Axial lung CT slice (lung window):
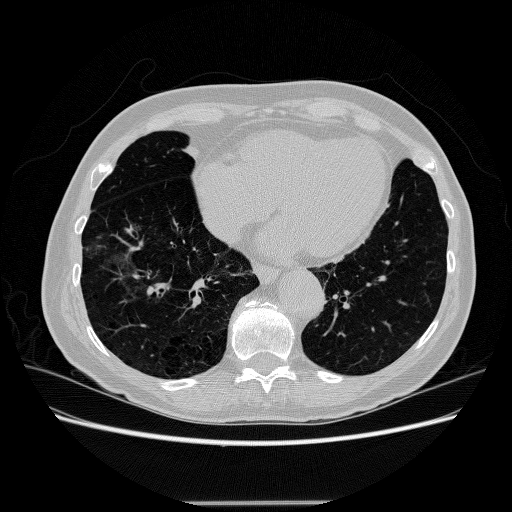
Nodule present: no